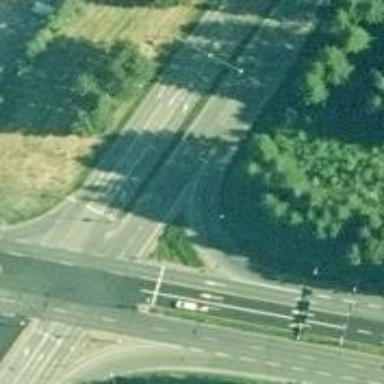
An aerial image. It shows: Asphalt road with secondary link designation.